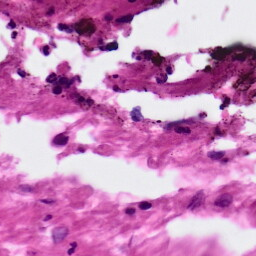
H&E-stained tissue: Ovarian